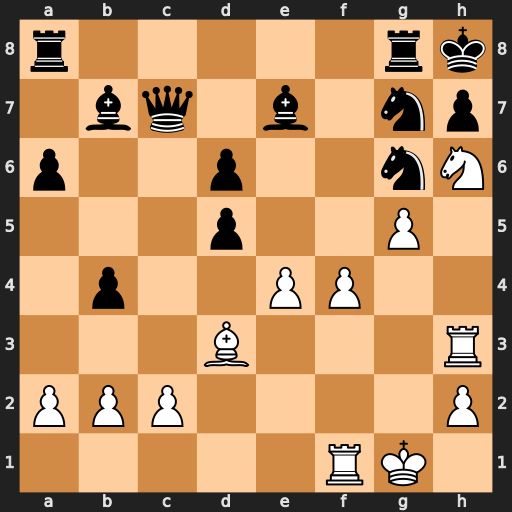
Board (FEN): r5rk/1bq1b1np/p2p2nN/3p2P1/1p2PP2/3B3R/PPP4P/5RK1
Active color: w
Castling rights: -
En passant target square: -
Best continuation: Nf7#